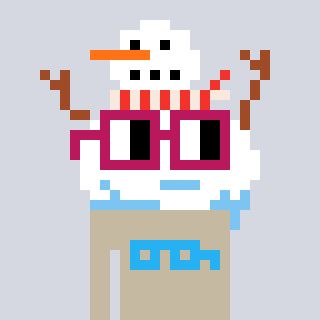
a pixel art character with square dark red glasses, a snowman-shaped head and a bege-colored body on a cool background